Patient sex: F
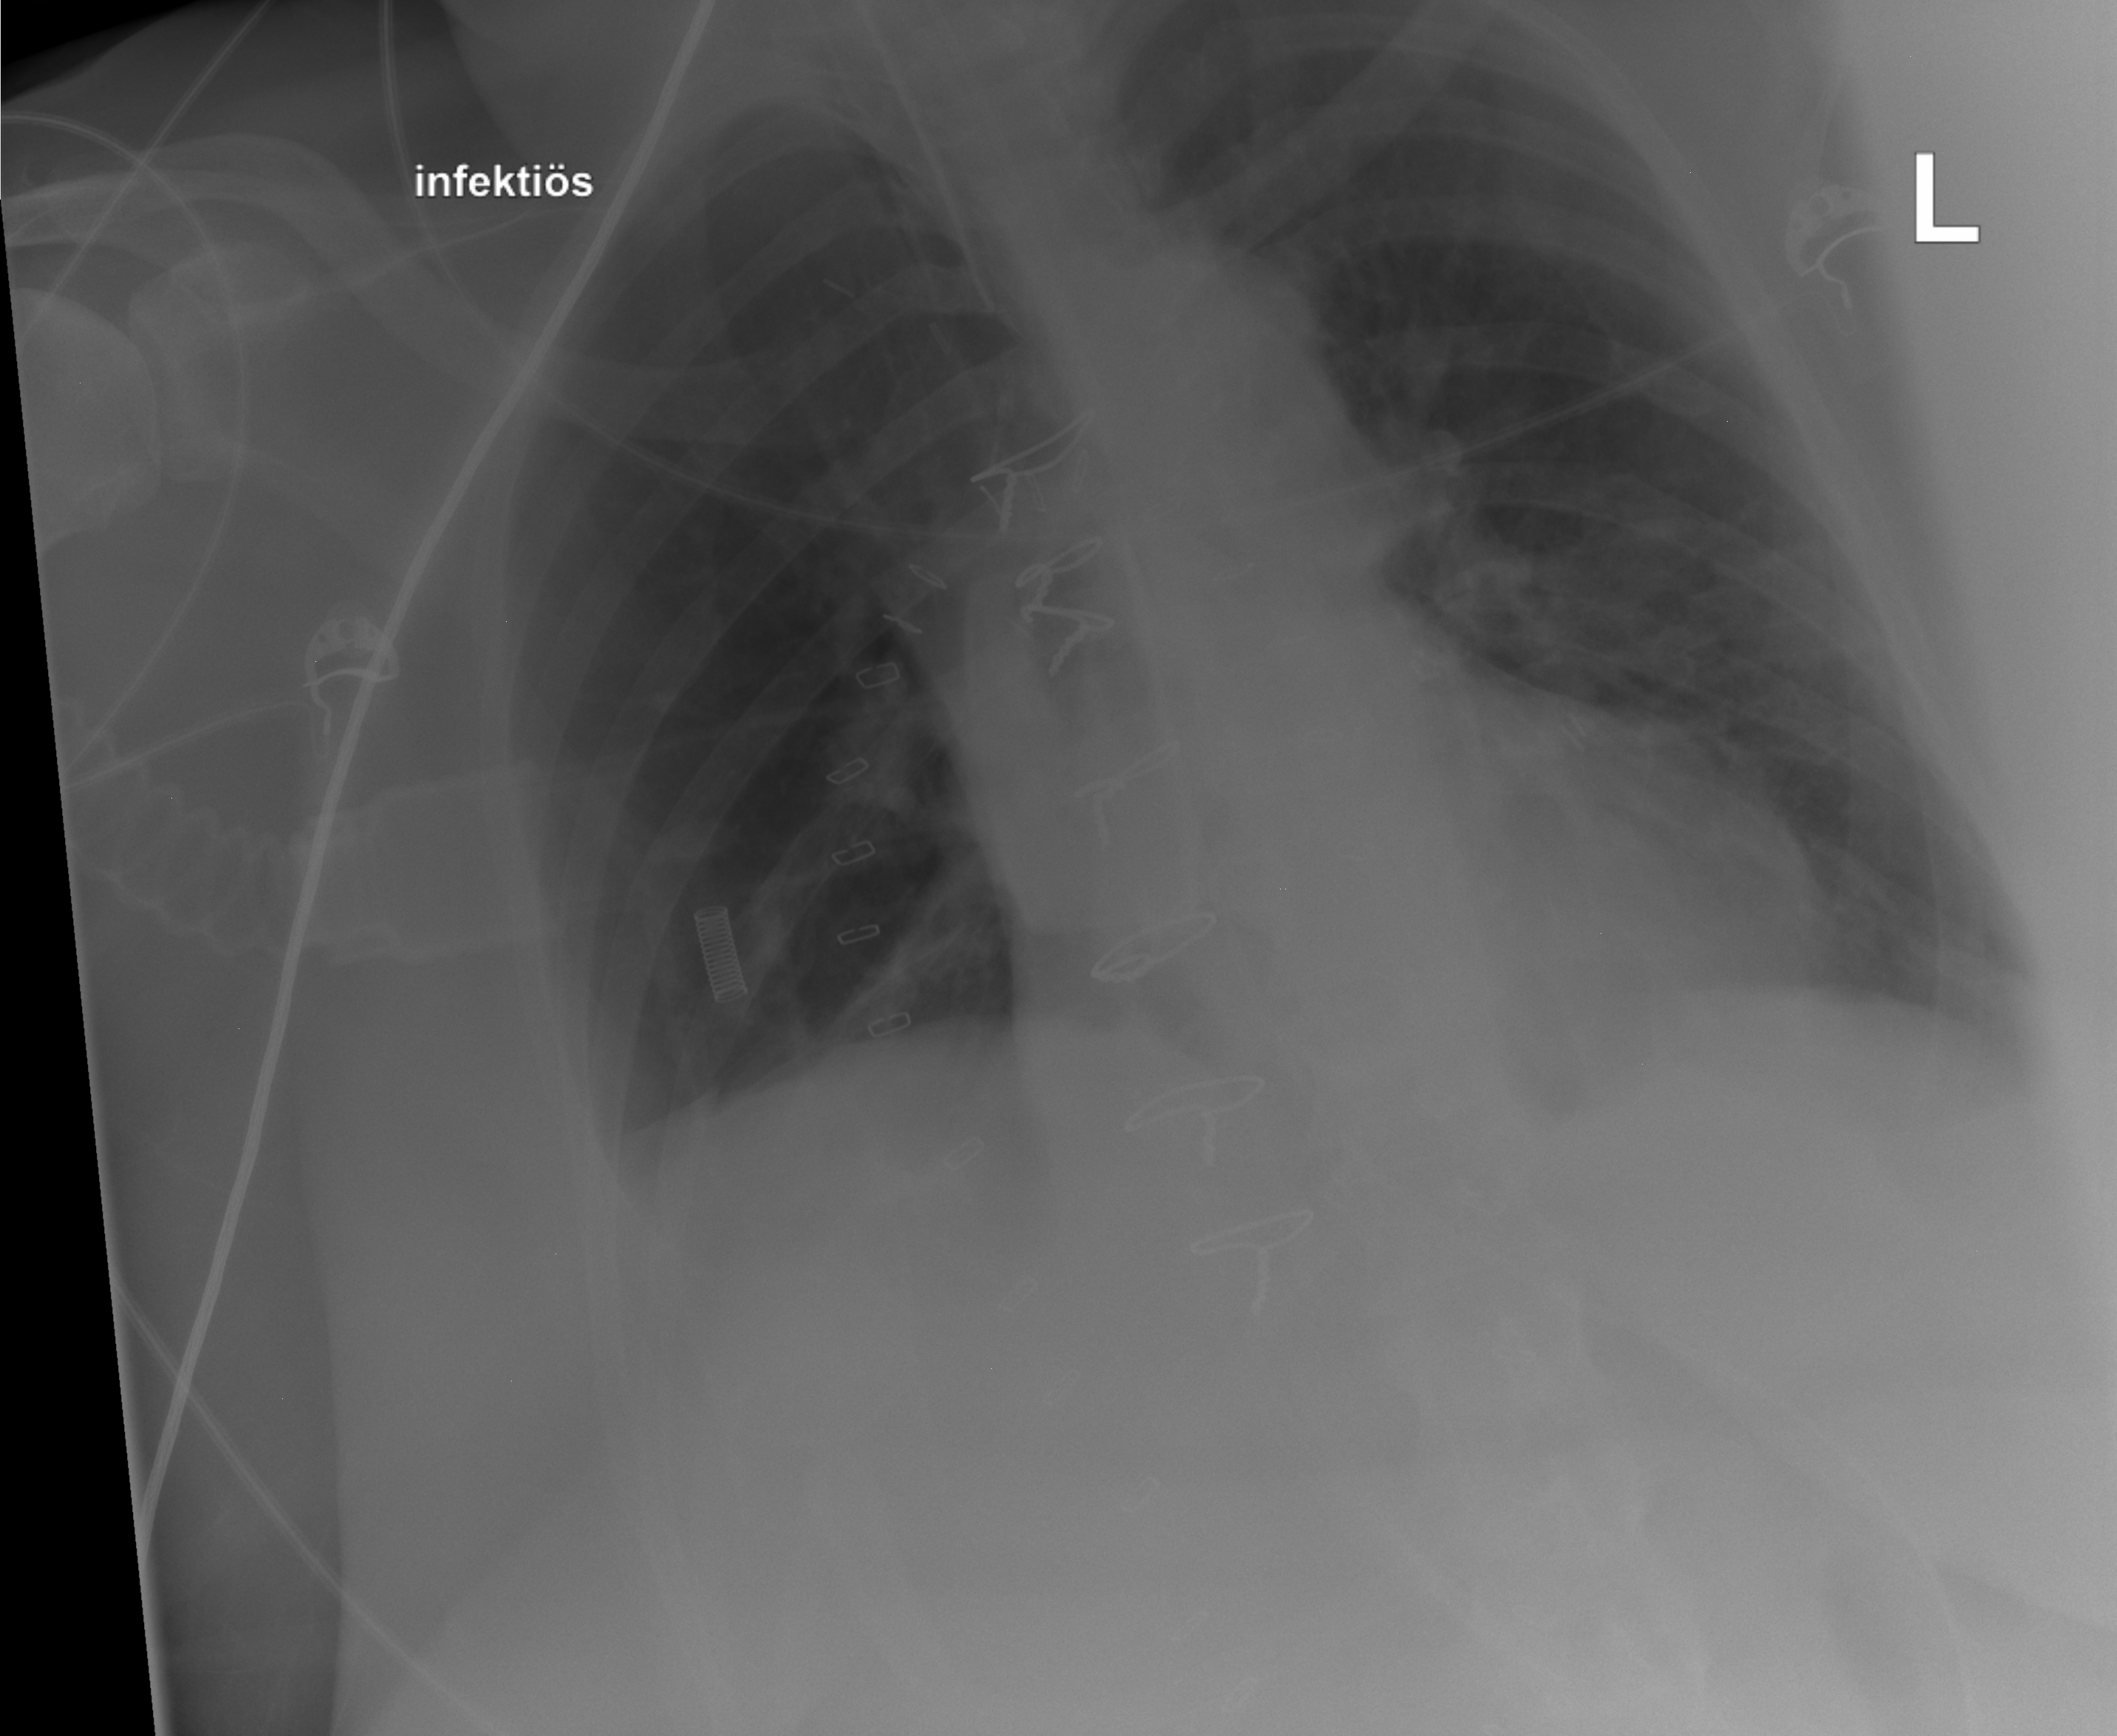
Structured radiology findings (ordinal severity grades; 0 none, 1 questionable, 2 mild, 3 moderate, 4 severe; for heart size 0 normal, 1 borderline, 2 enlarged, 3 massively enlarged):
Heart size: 0
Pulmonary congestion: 0
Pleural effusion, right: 3
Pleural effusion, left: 2
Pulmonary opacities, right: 0
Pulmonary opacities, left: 0
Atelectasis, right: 3
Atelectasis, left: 0